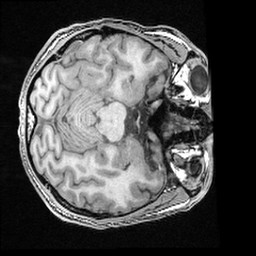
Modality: T1w
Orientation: axial
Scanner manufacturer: ge
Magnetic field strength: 3 T
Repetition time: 0.008572 s
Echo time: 0.003384 s